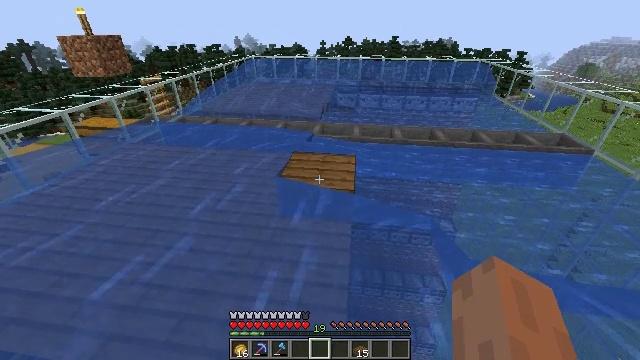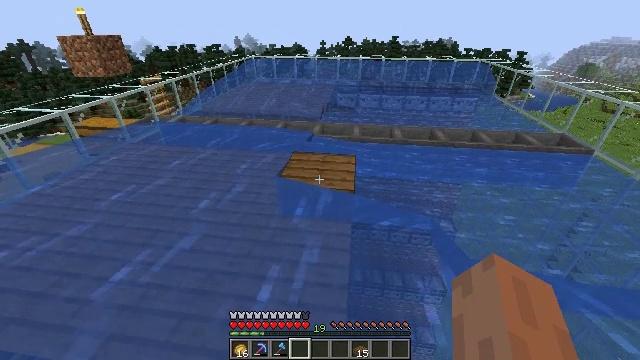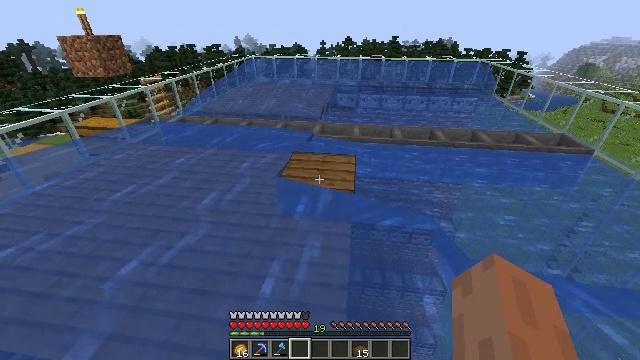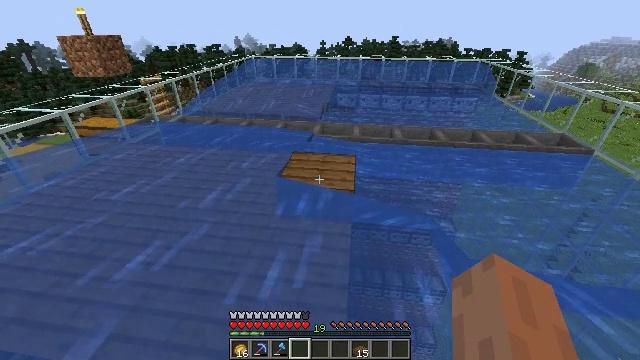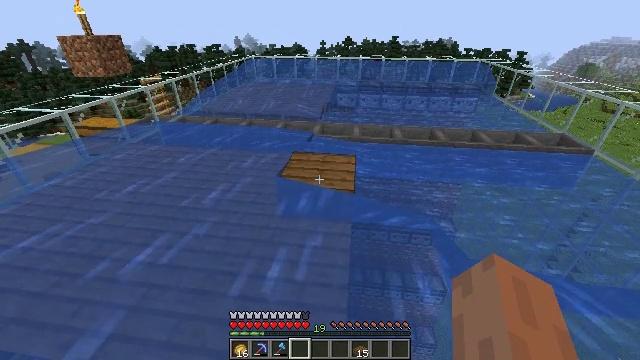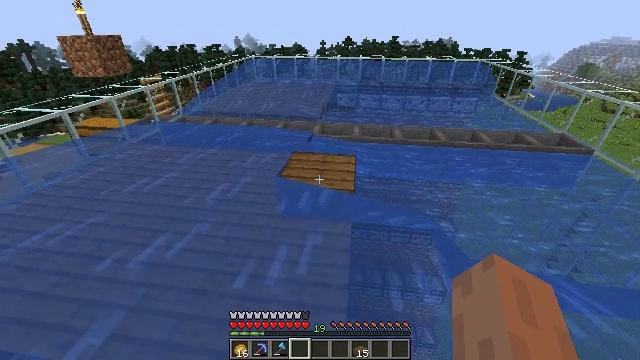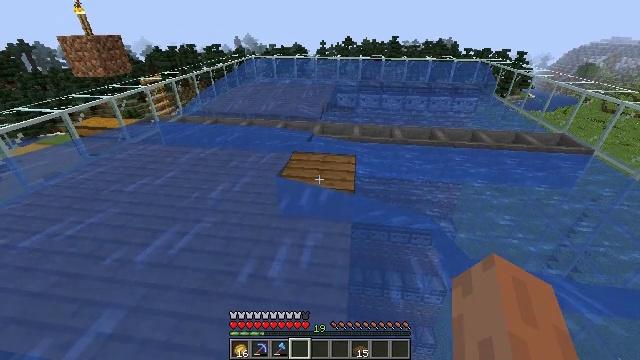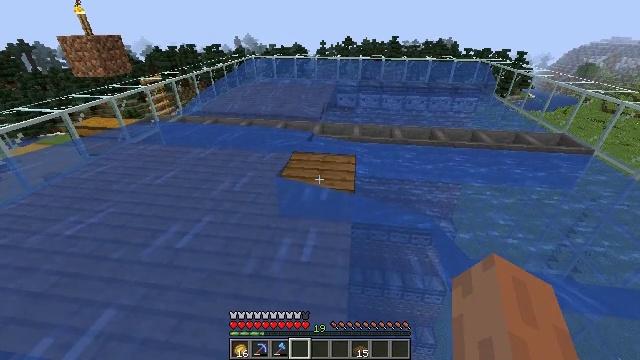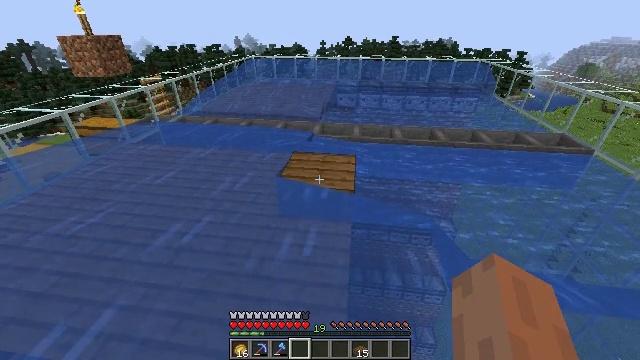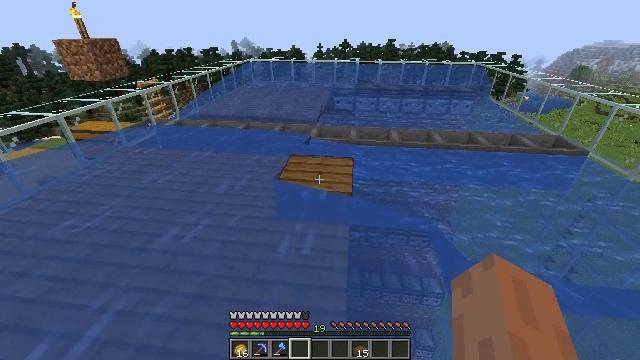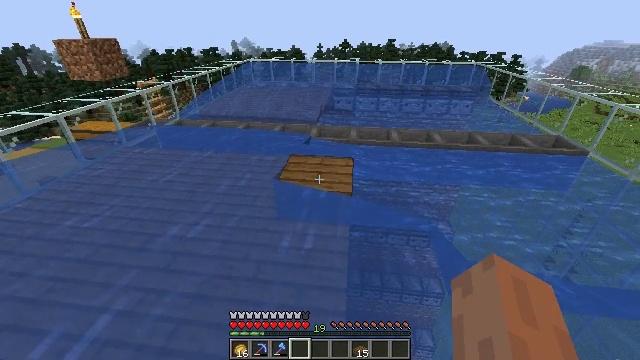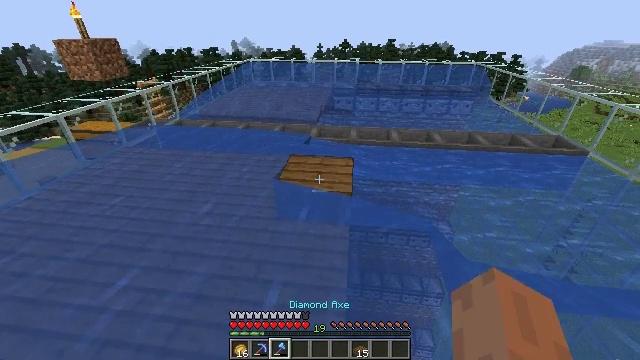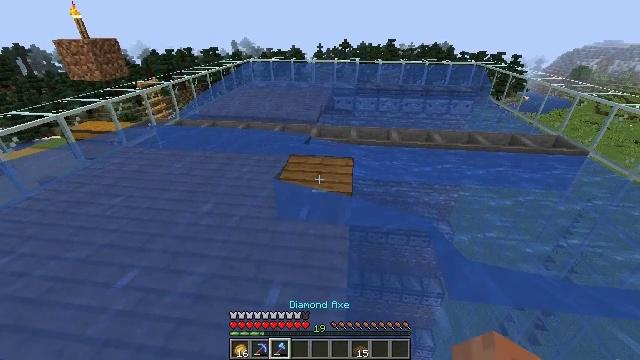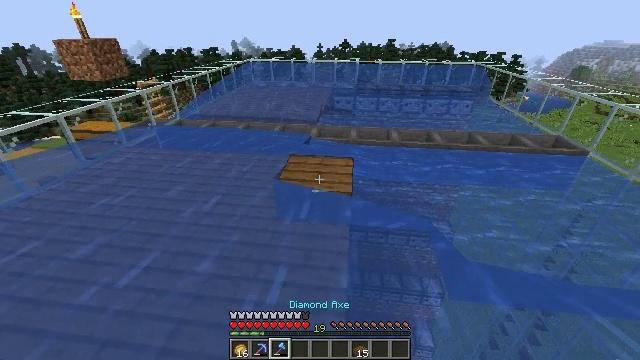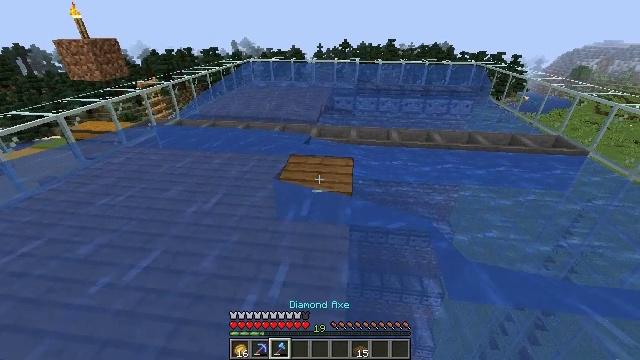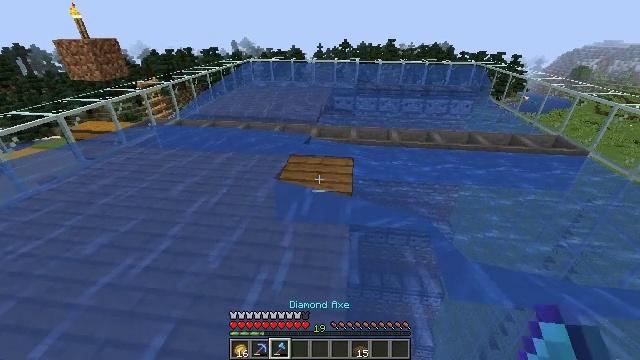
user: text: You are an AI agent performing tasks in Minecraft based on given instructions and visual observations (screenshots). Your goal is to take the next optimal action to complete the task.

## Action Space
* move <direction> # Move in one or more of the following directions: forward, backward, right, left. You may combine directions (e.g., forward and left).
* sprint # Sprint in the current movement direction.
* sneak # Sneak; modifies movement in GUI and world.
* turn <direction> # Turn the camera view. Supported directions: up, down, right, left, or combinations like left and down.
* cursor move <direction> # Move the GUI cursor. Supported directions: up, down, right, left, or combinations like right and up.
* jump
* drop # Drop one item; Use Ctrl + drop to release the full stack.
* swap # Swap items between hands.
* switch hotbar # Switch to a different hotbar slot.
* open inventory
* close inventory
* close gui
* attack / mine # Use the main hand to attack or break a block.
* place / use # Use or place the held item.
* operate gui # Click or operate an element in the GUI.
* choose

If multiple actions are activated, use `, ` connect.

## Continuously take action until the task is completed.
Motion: motion action
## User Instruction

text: Mine the spruce slab.
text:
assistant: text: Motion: sneak
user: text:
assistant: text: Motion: sneak
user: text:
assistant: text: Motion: sneak
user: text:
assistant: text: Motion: sneak
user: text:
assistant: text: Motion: sneak
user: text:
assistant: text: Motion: sneak
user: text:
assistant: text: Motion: sneak
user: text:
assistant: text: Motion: sneak
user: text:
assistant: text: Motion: sneak
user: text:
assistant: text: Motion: sneak
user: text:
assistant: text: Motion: sneak
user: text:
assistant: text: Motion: sneak
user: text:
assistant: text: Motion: sneak
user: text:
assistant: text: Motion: sneak
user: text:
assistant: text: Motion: sneak
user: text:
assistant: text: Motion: sneak
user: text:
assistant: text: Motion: sneak
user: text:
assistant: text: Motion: sneak
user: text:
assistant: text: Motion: sneak
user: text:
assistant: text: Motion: sneak, attack / mine
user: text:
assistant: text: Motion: sneak, attack / mine
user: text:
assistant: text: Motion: sneak, attack / mine
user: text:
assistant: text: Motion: sneak, attack / mine
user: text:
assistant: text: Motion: sneak, attack / mine
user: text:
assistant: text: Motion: sneak, attack / mine
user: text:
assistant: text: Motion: sneak, attack / mine
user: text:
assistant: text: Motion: sneak, attack / mine
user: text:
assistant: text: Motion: sneak, attack / mine